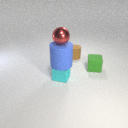
small brown rubber cylinder to the right of small cyan metal cube